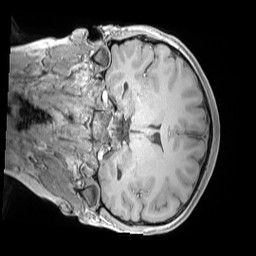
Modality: MP2RAGE
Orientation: coronal
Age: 12
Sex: male
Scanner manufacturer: siemens
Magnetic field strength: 3 T
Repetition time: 4 s
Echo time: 0.00303 s